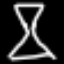
Label: hourglass